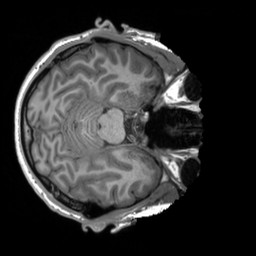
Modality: T1w
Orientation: axial
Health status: healthy
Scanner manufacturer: siemens
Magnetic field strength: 3 T
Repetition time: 2.3 s
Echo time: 0.00207 s